九年级 · 度量几何学
如图, 四边形 $A B C D$ 为 $\odot O$ 的内接四边形, 若四边形 $O B C D$ 为菱形, 则 $\angle B A D$ 的度数为 ( )

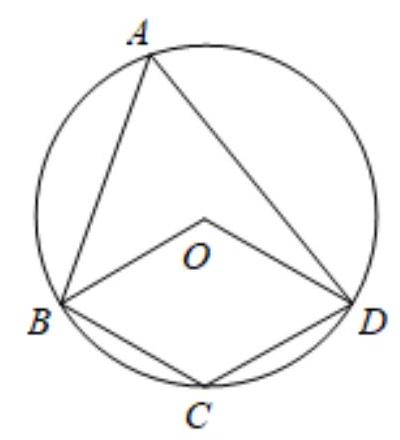
A. $45^{\circ}$

B. $60^{\circ}$

C. $72^{\circ}$

D. $36^{\circ}$

答案: B
解析: 【分析】

本题考查的是圆内接四边形的性质、圆周角定理、菱形的性质, 掌握圆内接四边形的对角互补是解题的关键.

根据圆内接四边形的性质得到 $\angle B A D+\angle B C D=180^{\circ}$, 根据圆周角定理得到 $\angle B O D=2 \angle B A D$, 根据菱形的性质得到 $\angle B O D=\angle B C D$, 计算即可.

【解答】

解: $\because$ 四边形 $A B C D$ 为 $\odot O$ 的内接四边形,

$\therefore \angle B A D+\angle B C D=180^{\circ}$,

由圆周角定理得: $\angle B O D=2 \angle B A D$,

$\because$ 四边形 $O B C D$ 为菱形,

$\therefore \angle B O D=\angle B C D$,

$\therefore \angle B A D+2 \angle B A D=180^{\circ}$,

解得: $\angle B A D=60^{\circ}$,

故选: $B$.